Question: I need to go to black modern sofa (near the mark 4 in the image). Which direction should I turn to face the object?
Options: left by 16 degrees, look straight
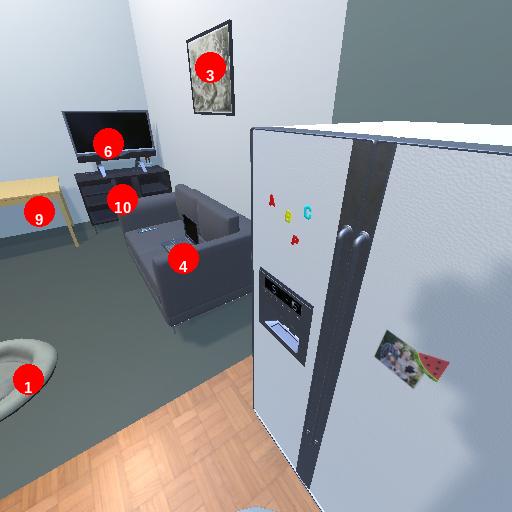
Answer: left by 16 degrees